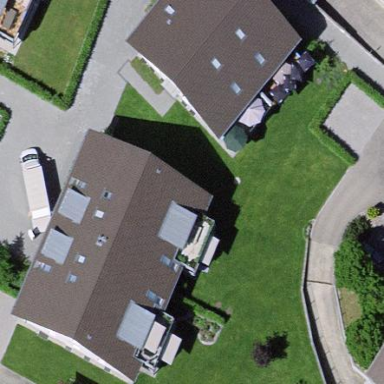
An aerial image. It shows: Gabled apartments building with roof tiles.